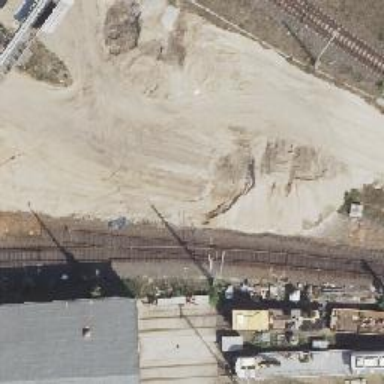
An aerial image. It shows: Railway switch.